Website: home-depot
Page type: billing-address
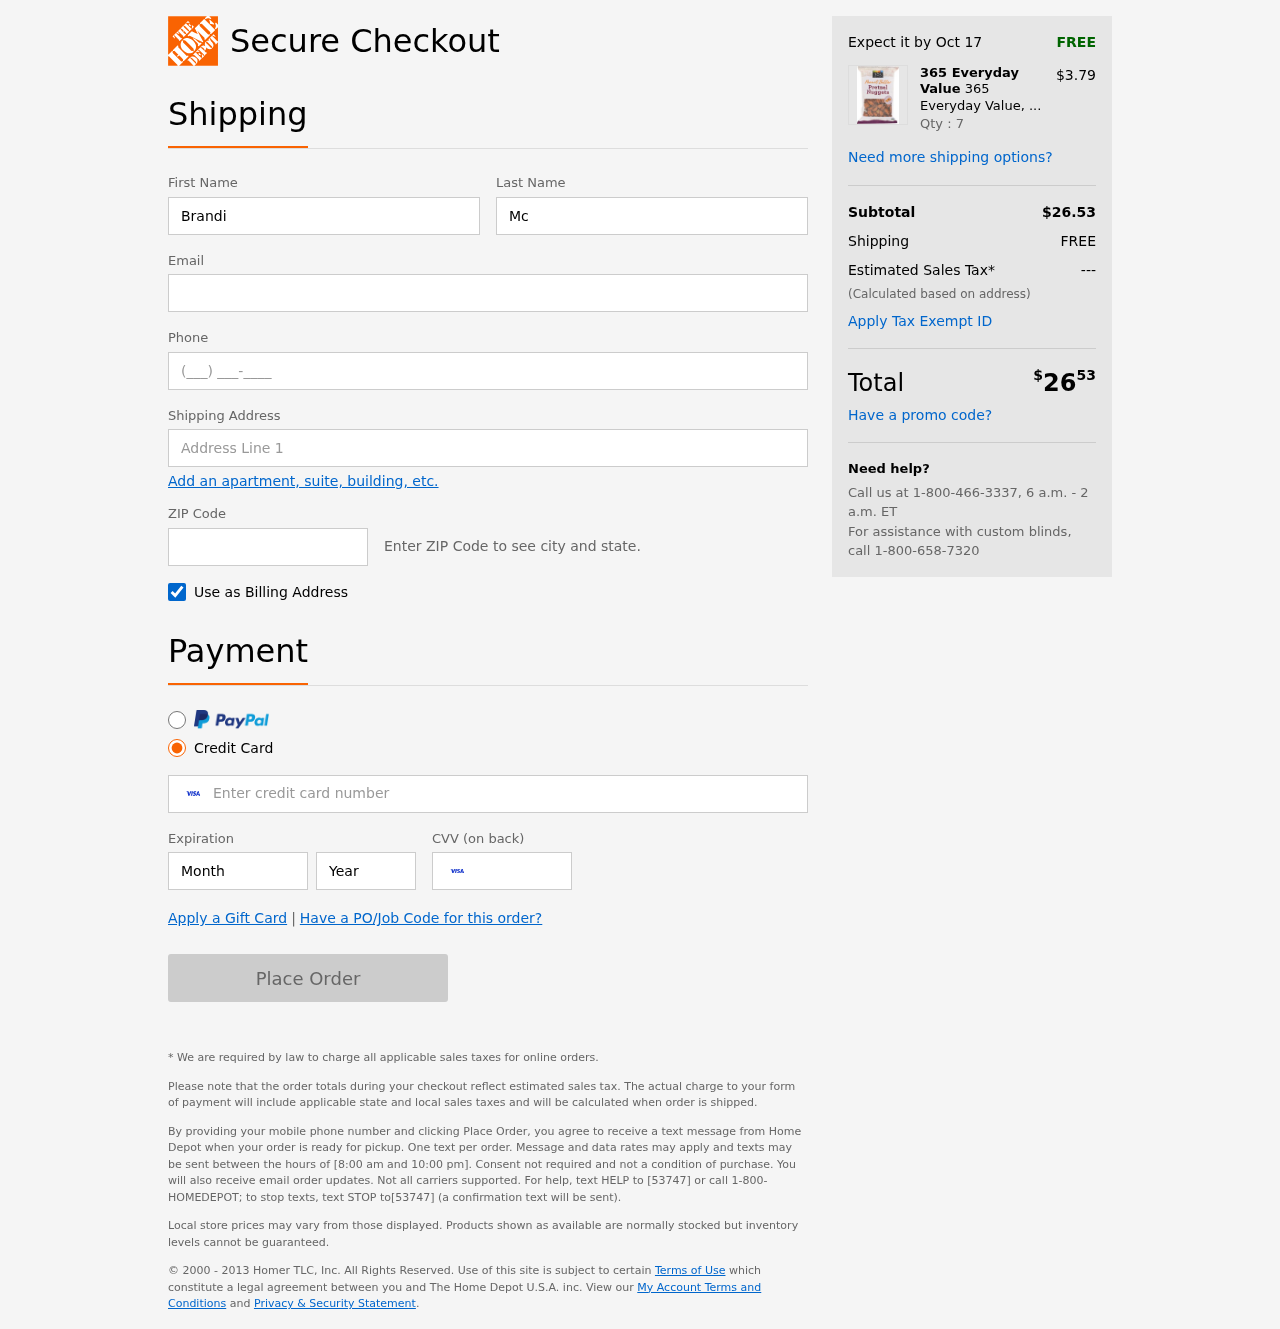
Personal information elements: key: PII_FIRSTNAME
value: Brandi
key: PII_LASTNAME
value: Mclaughlin
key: PII_EMAIL
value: brandimclaughlin@yahoo.com
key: PII_PHONE
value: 5248129797
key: PII_STREET
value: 25175 Taylor Course
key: PII_POSTCODE
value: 08930
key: PII_CARD_NUMBER
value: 4698 9910 1486 5249
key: PII_CARD_EXPIRY_MONTH
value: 02
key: PII_CARD_CVV
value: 320
Product elements: key: PRODUCT1_BRAND
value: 365 Everyday Value
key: PRODUCT1_NAME
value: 365 Everyday Value, Pretzel Nuggets, Peanut Butter, 10 oz
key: PRODUCT1_PRICE
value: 3.79
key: PRODUCT1_QUANTITY
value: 7
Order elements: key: ORDER_DELIVERY_DATE
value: Oct 17
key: ORDER_SUBTOTAL
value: $26.53
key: ORDER_SHIPPING_COST
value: FREE
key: ORDER_TAX
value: ---
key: ORDER_TOTAL2
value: $2653